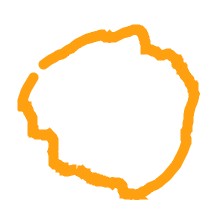
Shape: circle